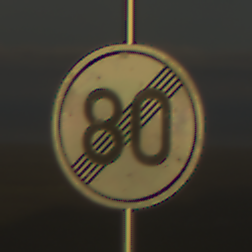
Verkehrszeichen: EndeGeschwindigkeit80
Umgebung: Outdoor, Nature
Tageszeit: SunriseSunset
Wetter: PartlyCloudy
Licht: Natural
Jahreszeit: Summer
Kontrast: HighContrast